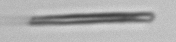
Label: fiber